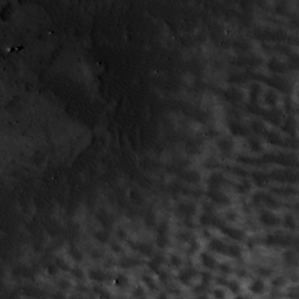
Label: non_frost